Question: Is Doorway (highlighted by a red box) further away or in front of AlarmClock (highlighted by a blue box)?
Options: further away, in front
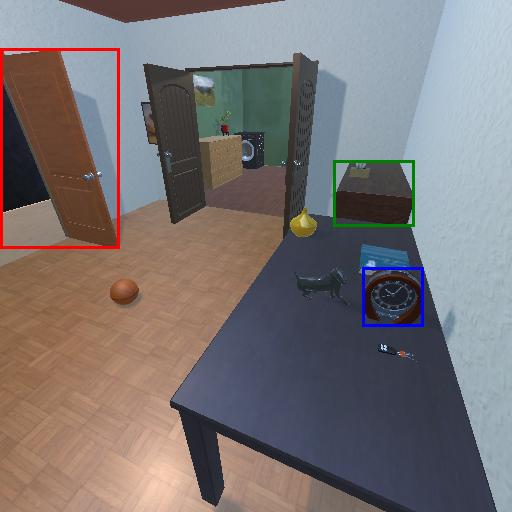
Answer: further away